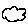
Label: cloud